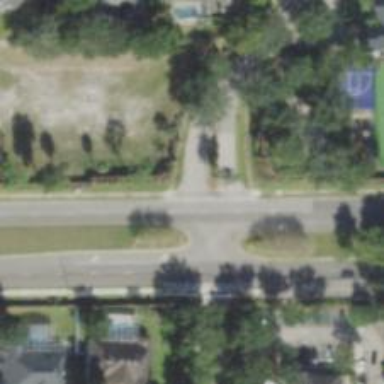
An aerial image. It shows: Unmarked crossing on the road.